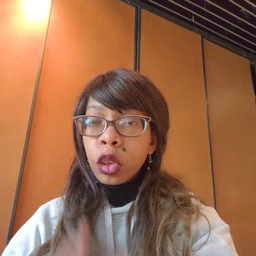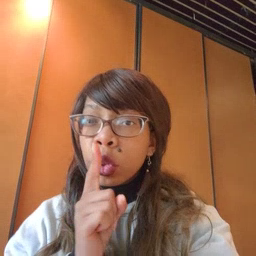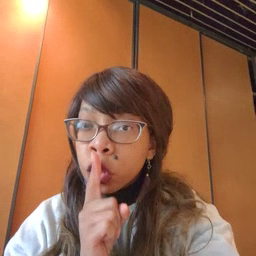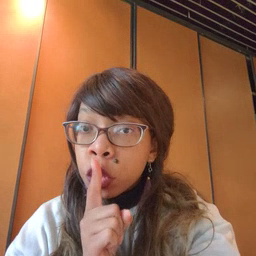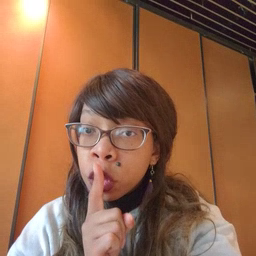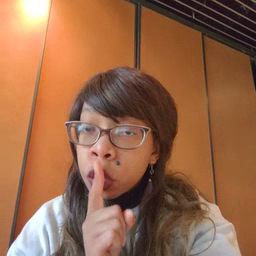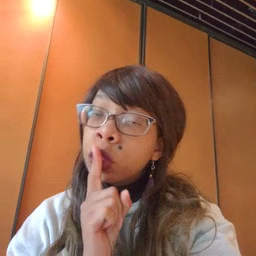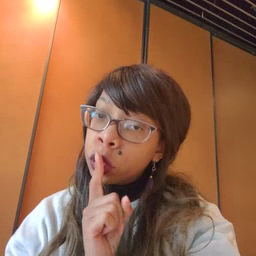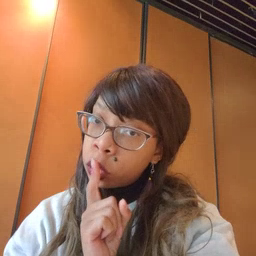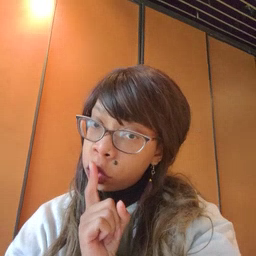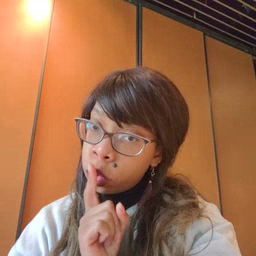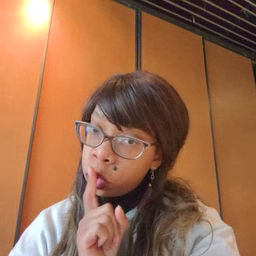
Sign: shhh